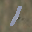
Label: 1